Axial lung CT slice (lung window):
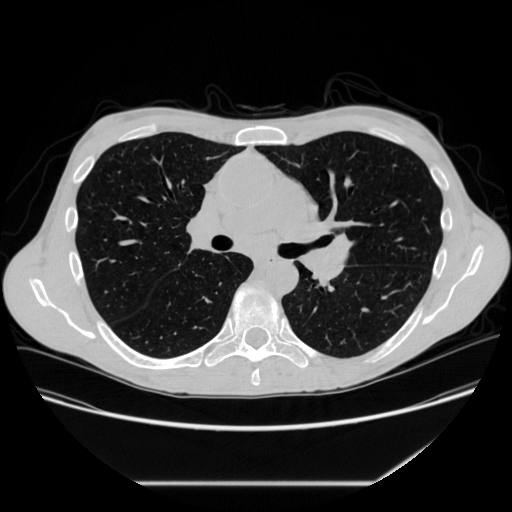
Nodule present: no